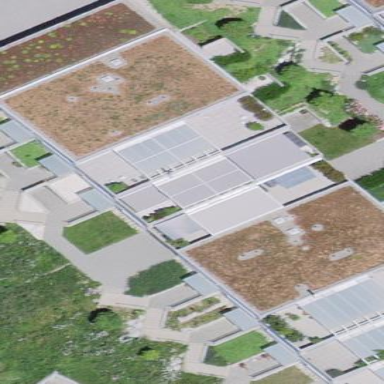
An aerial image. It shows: Terrace building.